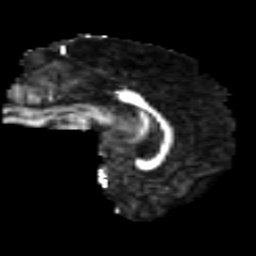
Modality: FA
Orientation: sagittal
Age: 18
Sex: male
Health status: ill
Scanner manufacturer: ge
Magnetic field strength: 3 T
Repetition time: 6.752 s
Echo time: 0.079 s